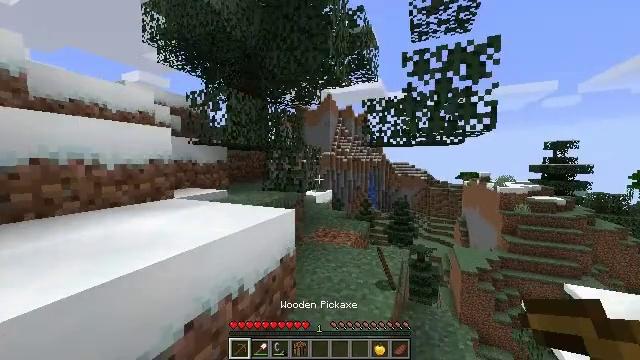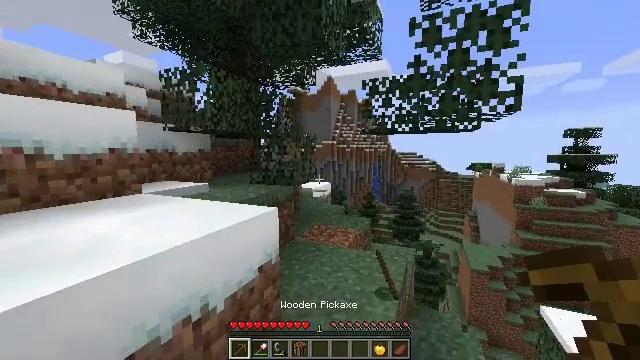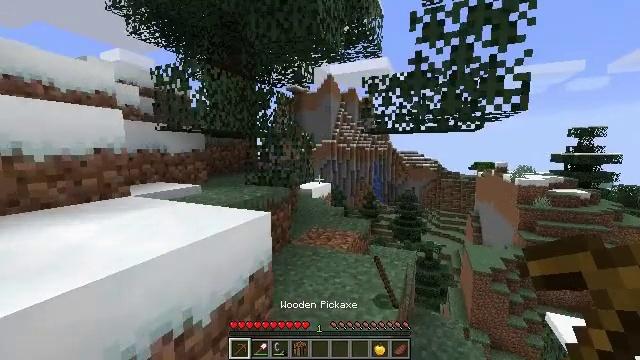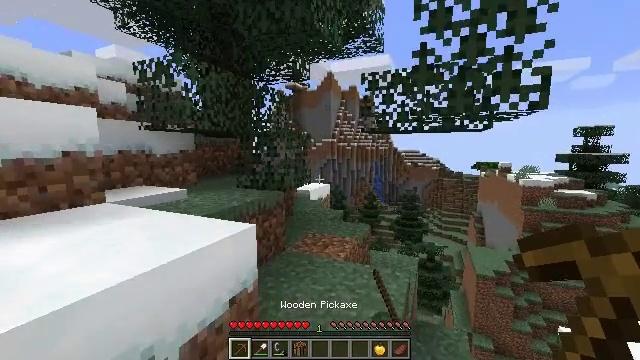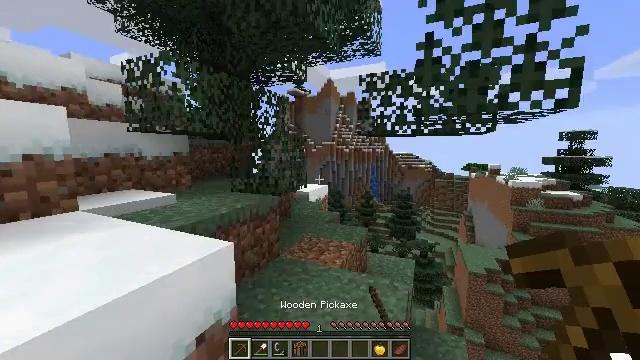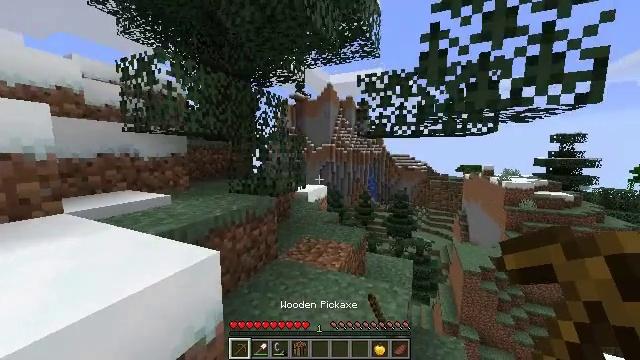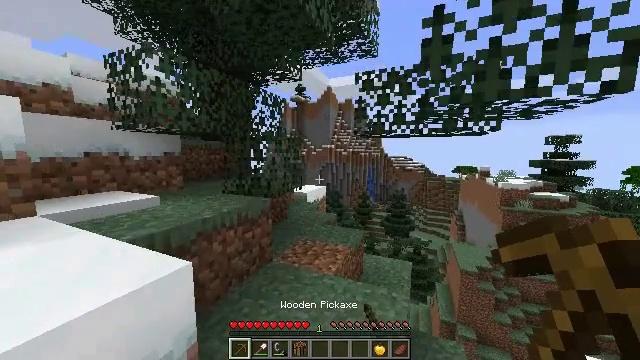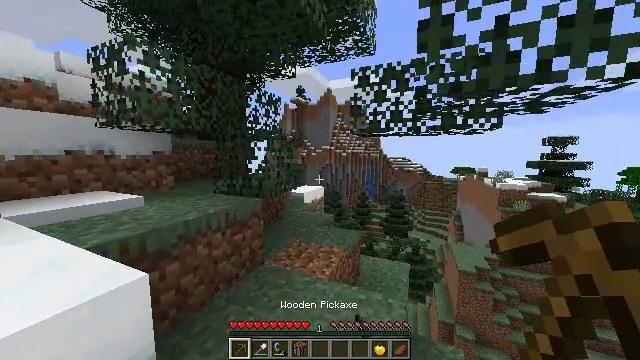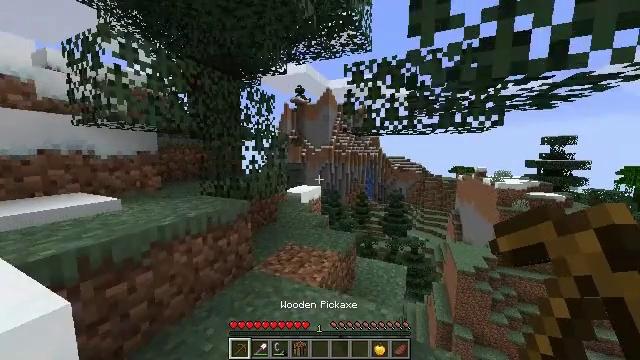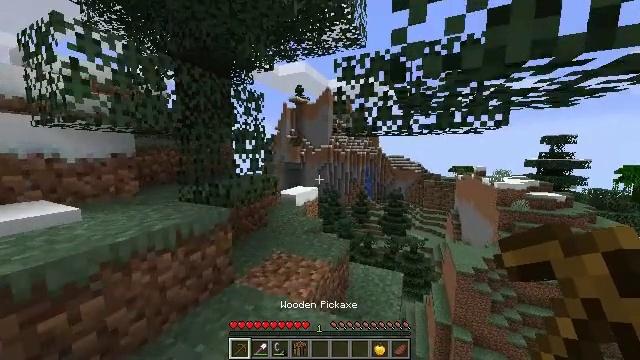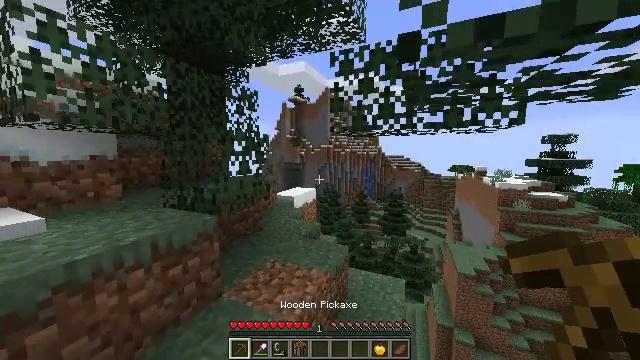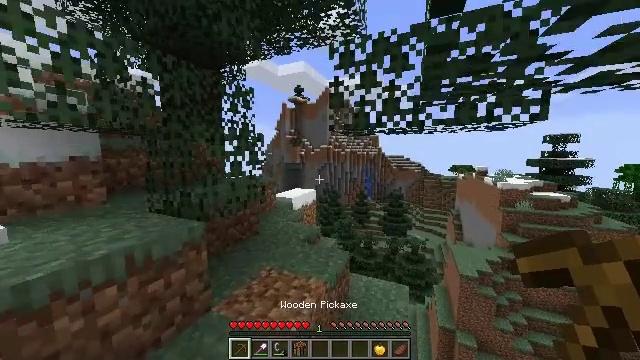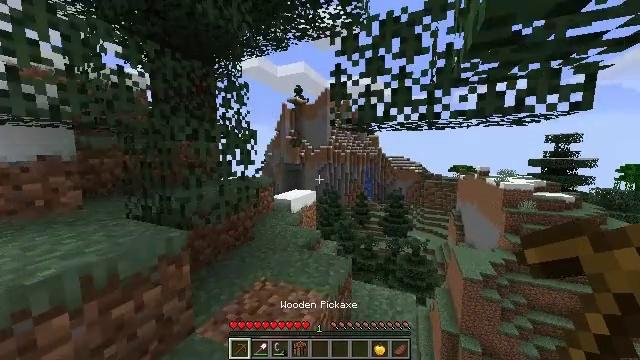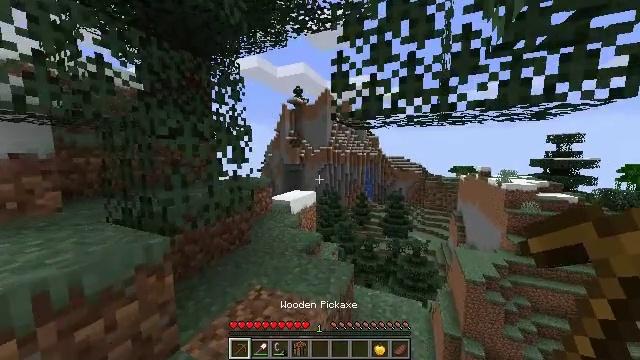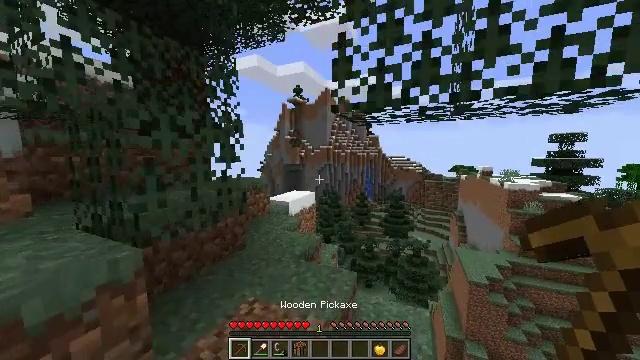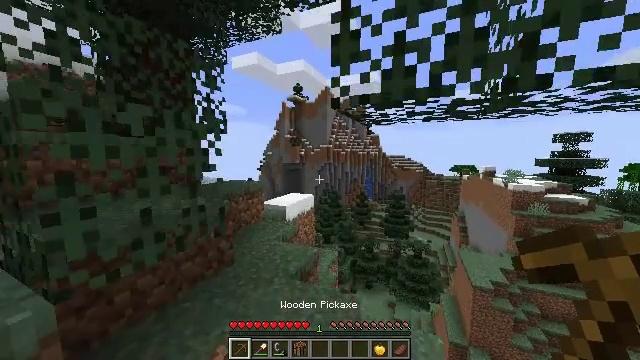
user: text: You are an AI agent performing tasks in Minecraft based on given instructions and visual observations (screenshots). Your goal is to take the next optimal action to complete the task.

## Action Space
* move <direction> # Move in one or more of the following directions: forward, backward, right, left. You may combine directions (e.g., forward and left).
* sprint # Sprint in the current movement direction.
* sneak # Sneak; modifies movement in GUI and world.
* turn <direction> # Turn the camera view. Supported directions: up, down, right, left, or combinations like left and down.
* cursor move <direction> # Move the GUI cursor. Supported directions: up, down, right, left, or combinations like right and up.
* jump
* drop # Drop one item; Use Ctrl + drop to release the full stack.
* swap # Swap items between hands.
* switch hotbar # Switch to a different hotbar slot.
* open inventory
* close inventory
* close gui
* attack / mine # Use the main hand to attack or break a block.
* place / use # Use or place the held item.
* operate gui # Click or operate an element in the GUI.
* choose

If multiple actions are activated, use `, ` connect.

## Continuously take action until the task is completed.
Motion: motion action
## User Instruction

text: Harvest stone in the caves.
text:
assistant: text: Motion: move forward, sprint, turn down
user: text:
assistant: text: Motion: move forward, sprint
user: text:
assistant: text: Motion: move forward, sprint
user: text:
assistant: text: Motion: move forward, sprint
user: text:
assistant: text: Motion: move forward, sprint
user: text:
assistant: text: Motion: move forward and move right, sprint
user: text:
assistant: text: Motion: move forward and move right, sprint
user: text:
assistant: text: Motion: move forward and move right, sprint
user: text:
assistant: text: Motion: move forward, sprint
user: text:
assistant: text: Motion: move forward, sprint
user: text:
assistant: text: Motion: move forward, sprint
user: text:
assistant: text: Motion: move forward, sprint
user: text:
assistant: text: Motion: move forward, sprint
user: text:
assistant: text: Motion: move forward, sprint
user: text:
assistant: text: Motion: move forward, sprint
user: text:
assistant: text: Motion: move forward, sprint
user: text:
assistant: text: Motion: move forward, sprint
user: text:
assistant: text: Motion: move forward, sprint, turn down
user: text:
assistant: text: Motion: move forward, sprint, turn left and down
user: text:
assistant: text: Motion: move forward, sprint, turn left and down
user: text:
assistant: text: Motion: move forward, sprint, turn left
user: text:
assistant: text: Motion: move forward, sprint, turn left and down
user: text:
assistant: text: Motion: move forward, sprint, turn left
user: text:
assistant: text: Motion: move forward, sprint, turn left and down
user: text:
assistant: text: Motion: move forward, sprint, turn left
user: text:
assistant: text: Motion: move forward, sprint
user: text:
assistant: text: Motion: move forward, sprint, turn down, jump
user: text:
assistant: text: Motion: move forward, sprint, turn right and down, jump
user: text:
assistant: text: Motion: move forward, sprint, turn right and down, jump
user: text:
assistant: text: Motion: move forward, turn right and down, jump